Interaction volume radius: 10 \u00c5
Interaction volume height: 40 \u00c5
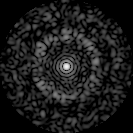
Disorder parameter: 0.7986